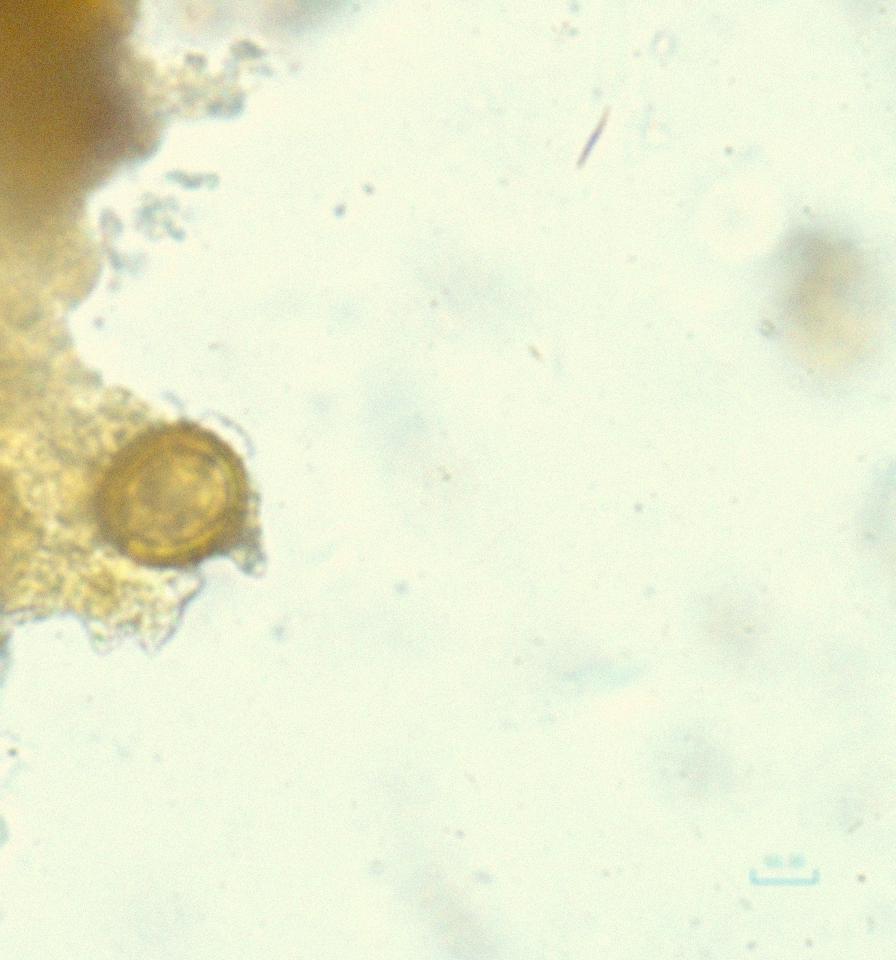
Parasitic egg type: Taenia spp. egg